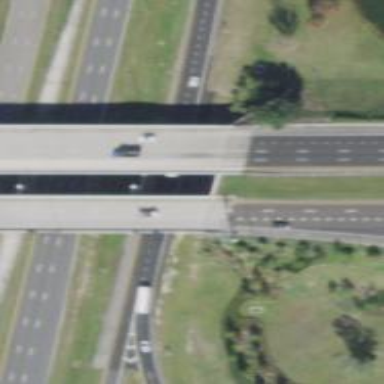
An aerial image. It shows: Motorway junction.